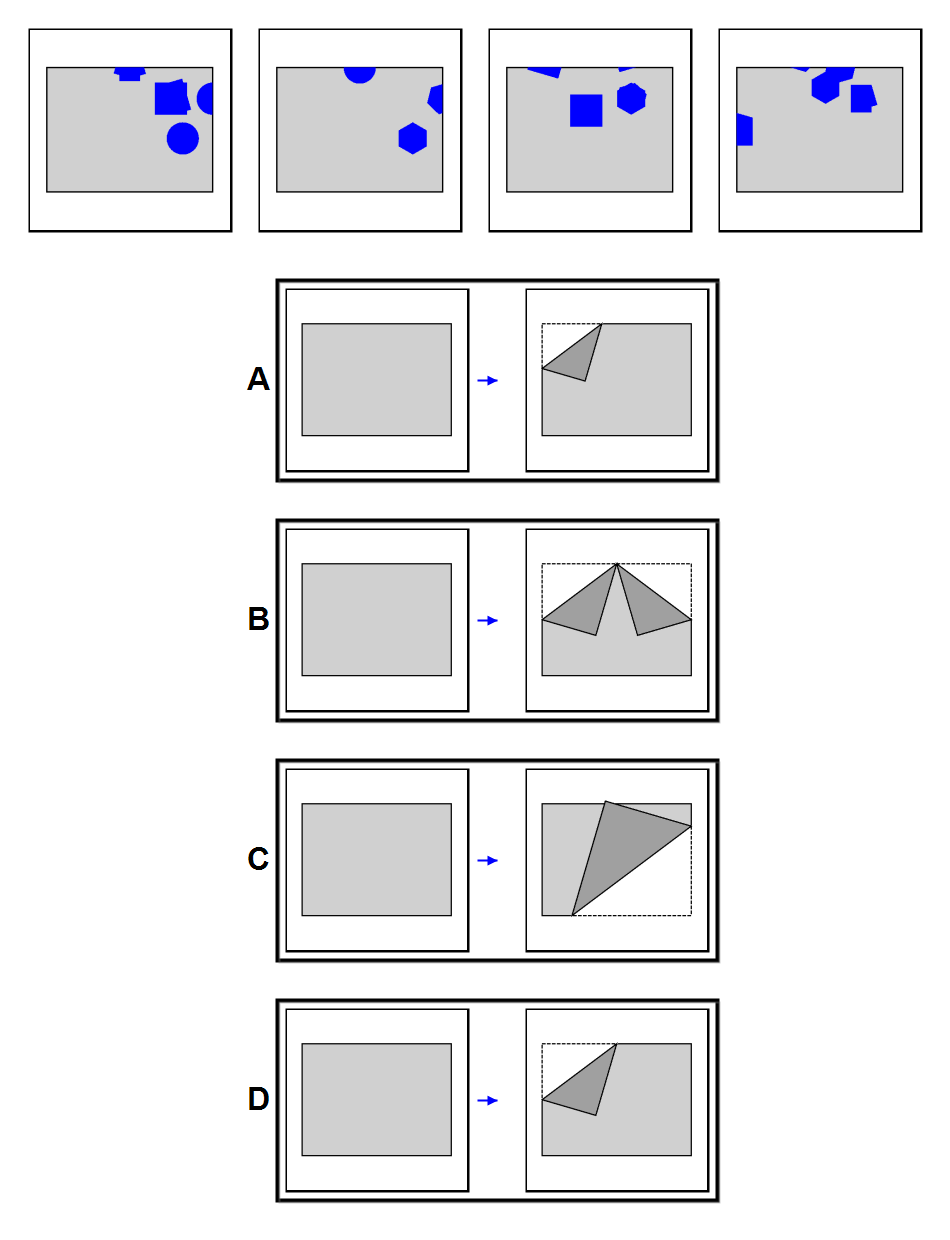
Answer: B